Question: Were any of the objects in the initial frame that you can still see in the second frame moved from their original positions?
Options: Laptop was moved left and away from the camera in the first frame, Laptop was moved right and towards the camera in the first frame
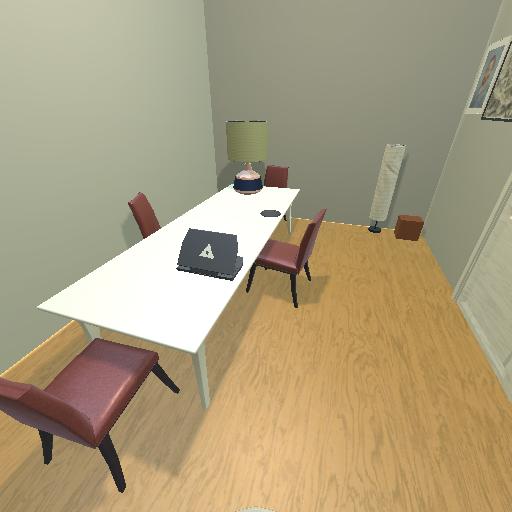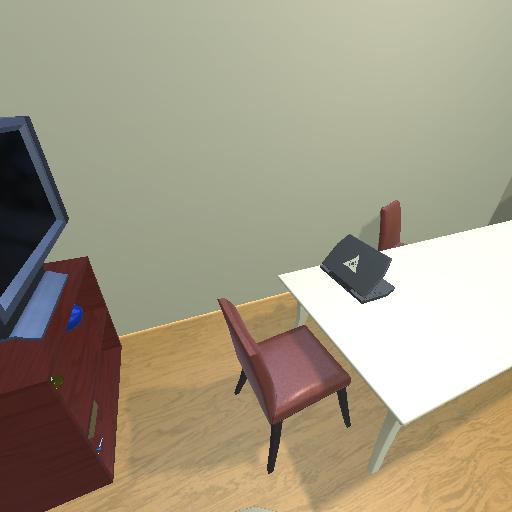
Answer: Laptop was moved left and away from the camera in the first frame